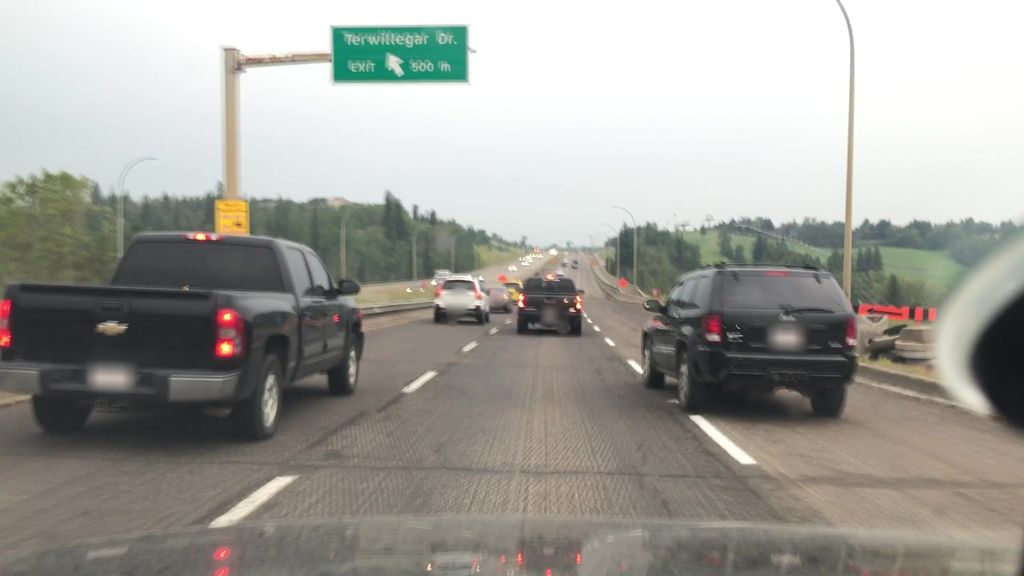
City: edmonton